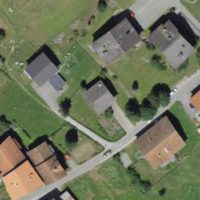
EUNIS habitat code: 54
Species observed at this site:
Eryngium alpinum